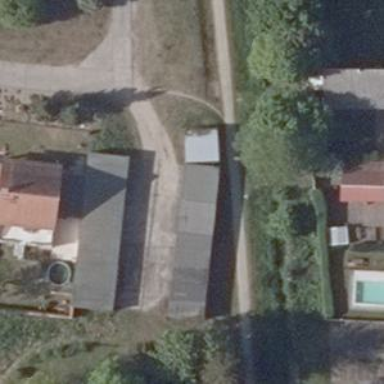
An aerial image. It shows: Area designated for garages.